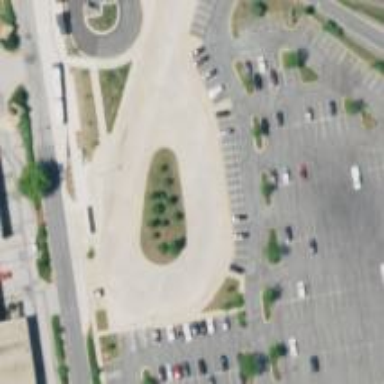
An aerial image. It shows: Parking area with surface parking facilities and park and ride service available.